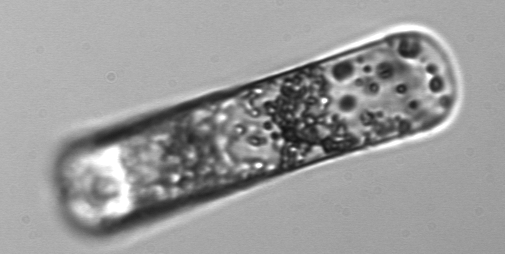
Label: Guinardia_flaccida